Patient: sex M, age 25
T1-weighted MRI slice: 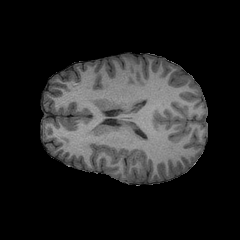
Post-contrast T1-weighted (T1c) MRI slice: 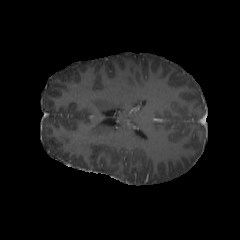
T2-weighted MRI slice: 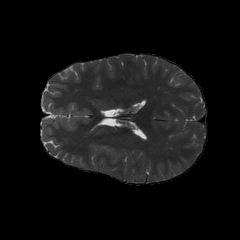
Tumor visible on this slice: no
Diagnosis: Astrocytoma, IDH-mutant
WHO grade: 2